Aerial crown-view tile of a tropical tree (Barro Colorado Island, Panama), acquired 20250317:
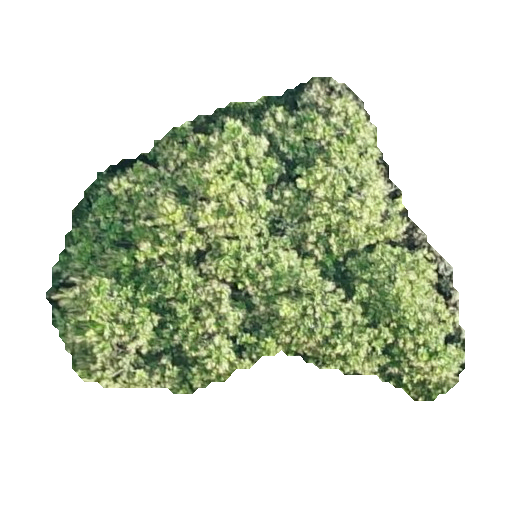
Species: Anacardium excelsum
GBIF accepted scientific name: Anacardium excelsum
Crown area: 137.556 m²